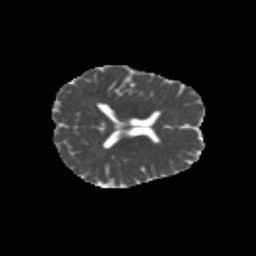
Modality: MD
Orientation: axial
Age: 29
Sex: female
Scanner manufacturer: siemens
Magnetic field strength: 3 T
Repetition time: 1.8 s
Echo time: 0.07 s